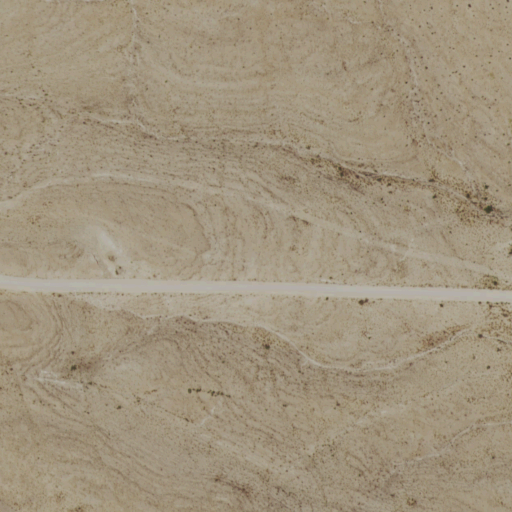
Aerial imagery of mountain in New Mexico named Brownfield Hill containing shrub, grassland, and barren land